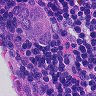
Metastatic tissue present: yes